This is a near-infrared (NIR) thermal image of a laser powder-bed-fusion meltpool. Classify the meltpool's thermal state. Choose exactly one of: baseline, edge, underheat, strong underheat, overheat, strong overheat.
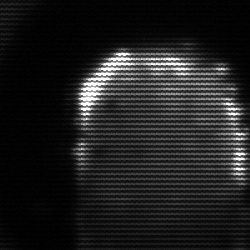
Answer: baseline